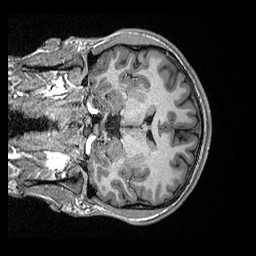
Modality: T1w
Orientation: coronal
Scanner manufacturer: ge
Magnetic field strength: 3 T
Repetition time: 2.349 s
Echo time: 0.002968 s